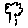
Label: tree